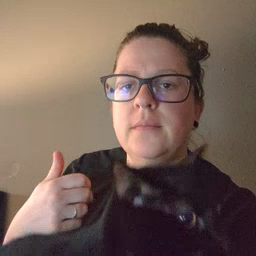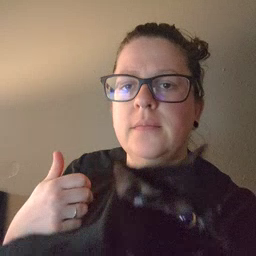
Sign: bath